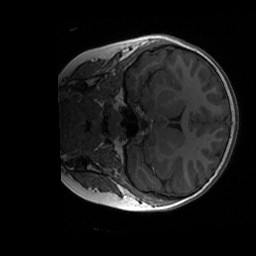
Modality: T1w
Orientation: coronal
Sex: female
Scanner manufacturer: siemens
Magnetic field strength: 3 T
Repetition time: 1.9 s
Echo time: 0.00243 s